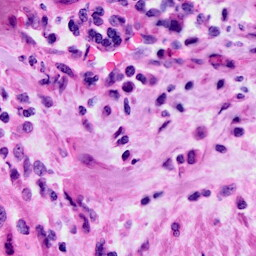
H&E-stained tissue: Cervix